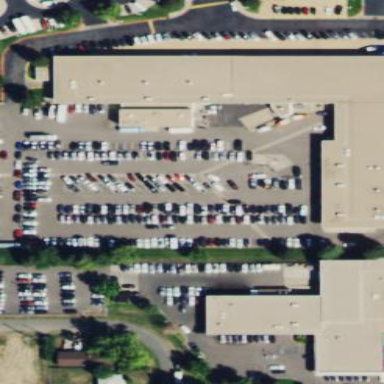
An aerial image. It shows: Retail building with car shop.